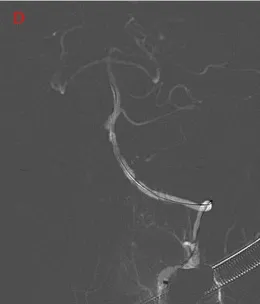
(D) Roadmap after intra-artery nimodipine showing the spasm mitigation process.
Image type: radiology (mri)